Question: I have downloaded source code of FLOREANT POS from official site, and tried to built the project using maven. It requires two Commands mvn clean & mvn pacakage , when I tried to use these it gives me following error
'''
[ERROR] Failed to execute goal org.codehaus.mojo:buildnumber-maven-plugin:1.3:cr
eate (default) on project floreantpos: Cannot get the revision information from
the scm repository :
[ERROR] Exception while executing SCM command. svn: E155007: 'E:\POS
loreantpos
-code-452-trunk' is not a working copy
[ERROR] -> [Help 1]
org.apache.maven.lifecycle.LifecycleExecutionException: Failed to execute goal o
rg.codehaus.mojo:buildnumber-maven-plugin:1.3:create (default) on project florea
ntpos: Cannot get the revision information from the scm repository :
Exception while executing SCM command.
at org.apache.maven.lifecycle.internal.MojoExecutor.execute(MojoExecutor
.java:216)
at org.apache.maven.lifecycle.internal.MojoExecutor.execute(MojoExecutor
.java:153)
at org.apache.maven.lifecycle.internal.MojoExecutor.execute(MojoExecutor
.java:145)
at org.apache.maven.lifecycle.internal.LifecycleModuleBuilder.buildProje
ct(LifecycleModuleBuilder.java:116)
at org.apache.maven.lifecycle.internal.LifecycleModuleBuilder.buildProje
ct(LifecycleModuleBuilder.java:80)
at org.apache.maven.lifecycle.internal.builder.singlethreaded.SingleThre
adedBuilder.build(SingleThreadedBuilder.java:51)
at org.apache.maven.lifecycle.internal.LifecycleStarter.execute(Lifecycl
eStarter.java:128)
at org.apache.maven.DefaultMaven.doExecute(DefaultMaven.java:307)
at org.apache.maven.DefaultMaven.doExecute(DefaultMaven.java:193)
at org.apache.maven.DefaultMaven.execute(DefaultMaven.java:106)
at org.apache.maven.cli.MavenCli.execute(MavenCli.java:862)
at org.apache.maven.cli.MavenCli.doMain(MavenCli.java:286)
at org.apache.maven.cli.MavenCli.main(MavenCli.java:197)
at sun.reflect.NativeMethodAccessorImpl.invoke0(Native Method)
at sun.reflect.NativeMethodAccessorImpl.invoke(NativeMethodAccessorImpl.
java:62)
at sun.reflect.DelegatingMethodAccessorImpl.invoke(DelegatingMethodAcces
sorImpl.java:43)
at java.lang.reflect.Method.invoke(Method.java:483)
at org.codehaus.plexus.classworlds.launcher.Launcher.launchEnhanced(Laun
cher.java:289)
at org.codehaus.plexus.classworlds.launcher.Launcher.launch(Launcher.jav
a:229)
at org.codehaus.plexus.classworlds.launcher.Launcher.mainWithExitCode(La
uncher.java:415)
at org.codehaus.plexus.classworlds.launcher.Launcher.main(Launcher.java:
356)
Caused by: org.apache.maven.plugin.MojoExecutionException: Cannot get the revisi
on information from the scm repository :
Exception while executing SCM command.
at org.codehaus.mojo.build.CreateMojo.getRevision(CreateMojo.java:785)
at org.codehaus.mojo.build.CreateMojo.execute(CreateMojo.java:465)
at org.apache.maven.plugin.DefaultBuildPluginManager.executeMojo(Default
BuildPluginManager.java:134)
at org.apache.maven.lifecycle.internal.MojoExecutor.execute(MojoExecutor
.java:208)
... 20 more
Caused by: org.apache.maven.scm.ScmException: Exception while executing SCM comm
and.
at org.apache.maven.scm.command.AbstractCommand.execute(AbstractCommand.
java:63)
at org.apache.maven.scm.provider.svn.AbstractSvnScmProvider.executeComma
nd(AbstractSvnScmProvider.java:388)
at org.apache.maven.scm.provider.svn.AbstractSvnScmProvider.info(Abstrac
tSvnScmProvider.java:411)
at org.codehaus.mojo.build.CreateMojo.info(CreateMojo.java:818)
at org.codehaus.mojo.build.CreateMojo.getRevision(CreateMojo.java:754)
... 23 more
Caused by: org.apache.maven.scm.ScmException: svn: E155007: 'E:\POS
loreantpos-
code-452-trunk' is not a working copy
at org.apache.maven.scm.provider.svn.svnjava.command.info.SvnJavaInfoCom
mand.executeSingleInfoCommand(SvnJavaInfoCommand.java:110)
at org.apache.maven.scm.provider.svn.svnjava.command.info.SvnJavaInfoCom
mand.executeInfoCommand(SvnJavaInfoCommand.java:71)
at org.apache.maven.scm.provider.svn.svnjava.command.info.SvnJavaInfoCom
mand.executeCommand(SvnJavaInfoCommand.java:48)
at org.apache.maven.scm.command.AbstractCommand.execute(AbstractCommand.
java:59)
... 27 more
Caused by: org.tmatesoft.svn.core.SVNException: svn: E155007: 'E:\POS
loreantpo
s-code-452-trunk' is not a working copy
at org.tmatesoft.svn.core.internal.wc.SVNErrorManager.error(SVNErrorMana
ger.java:64)
at org.tmatesoft.svn.core.internal.wc.SVNErrorManager.error(SVNErrorMana
ger.java:51)
at org.tmatesoft.svn.core.internal.wc17.db.SVNWCDb.parseDir(SVNWCDb.java
:1886)
at org.tmatesoft.svn.core.internal.wc17.db.SVNWCDb.parseDir(SVNWCDb.java
:1777)
at org.tmatesoft.svn.core.internal.wc17.db.SVNWCDb.readConflicts(SVNWCDb
.java:3308)
at org.tmatesoft.svn.core.internal.wc17.db.SVNWCDb.readConflicts(SVNWCDb
.java:3281)
at org.tmatesoft.svn.core.internal.wc17.db.SVNWCDb.opReadTreeConflict(SV
NWCDb.java:2723)
at org.tmatesoft.svn.core.internal.wc2.ng.SvnNgGetInfo.run(SvnNgGetInfo.
java:72)
at org.tmatesoft.svn.core.internal.wc2.ng.SvnNgGetInfo.run(SvnNgGetInfo.
java:51)
at org.tmatesoft.svn.core.internal.wc2.ng.SvnNgOperationRunner.run(SvnNg
OperationRunner.java:20)
at org.tmatesoft.svn.core.internal.wc2.SvnOperationRunner.run(SvnOperati
onRunner.java:20)
at org.tmatesoft.svn.core.wc2.SvnOperationFactory.run(SvnOperationFactor
y.java:1149)
at org.tmatesoft.svn.core.wc2.SvnOperation.run(SvnOperation.java:294)
at org.tmatesoft.svn.core.wc.SVNWCClient.doInfo(SVNWCClient.java:2485)
at org.apache.maven.scm.provider.svn.svnjava.command.info.SvnJavaInfoCom
mand.executeSingleInfoCommand(SvnJavaInfoCommand.java:88)
... 30 more
[ERROR]
[ERROR]
[ERROR] For more information about the errors and possible solutions, please rea
d the following articles:
[ERROR] [Help 1] http://cwiki.apache.org/confluence/display/MAVEN/MojoExecutionE
xception
'''

and here is my POM.xml File
'''
<project xmlns="http://maven.apache.org/POM/4.0.0" xmlns:xsi="http://www.w3.org/2001/XMLSchema-instance" xsi:schemaLocation="http://maven.apache.org/POM/4.0.0 http://maven.apache.org/xsd/maven-4.0.0.xsd">
<modelVersion>4.0.0</modelVersion>
<groupId>org.floreantpos</groupId>
<artifactId>floreantpos</artifactId>
<version>1.4-SNAPSHOT</version>
<properties>
<project.build.sourceEncoding>UTF-8</project.build.sourceEncoding>
</properties>
<scm>
<connection>scm:svn:http://svn.code.sf.net/p/floreantpos/code/trunk</connection>
</scm>
<build>
<sourceDirectory>src</sourceDirectory>
<finalName>floreantpos</finalName>
<resources>
<resource>
<directory>src</directory>
<excludes>
<exclude>**/*.java</exclude>
</excludes>
</resource>
<resource>
<directory>resources</directory>
</resource>
<resource>
<directory>filters</directory>
<filtering>true</filtering>
<includes>
<include>*.properties</include>
</includes>
</resource>
</resources>
<plugins>
<plugin>
<groupId>org.codehaus.mojo</groupId>
<artifactId>buildnumber-maven-plugin</artifactId>
<version>1.3</version>
<executions>
<execution>
<phase>validate</phase>
<goals>
<goal>create</goal>
</goals>
</execution>
</executions>
<configuration>
<doCheck>false</doCheck>
<doUpdate>false</doUpdate>
<providerImplementations>
<svn>javasvn</svn>
</providerImplementations>
</configuration>
<dependencies>
<dependency>
<groupId>com.google.code.maven-scm-provider-svnjava</groupId>
<artifactId>maven-scm-provider-svnjava</artifactId>
<version>2.1.1</version>
</dependency>
<dependency>
<groupId>org.tmatesoft.svnkit</groupId>
<artifactId>svnkit</artifactId>
<version>1.8.5</version>
</dependency>
</dependencies>
</plugin>
<plugin>
<groupId>org.apache.maven.plugins</groupId>
<artifactId>maven-compiler-plugin</artifactId>
<version>3.1</version>
<configuration>
<source>1.6</source>
<target>1.6</target>
<encoding>UTF-8</encoding>
</configuration>
</plugin>
<plugin>
<artifactId>maven-resources-plugin</artifactId>
<version>2.4</version>
<configuration>
<encoding>UTF-8</encoding>
</configuration>
</plugin>
<plugin>
<groupId>org.apache.maven.plugins</groupId>
<artifactId>maven-jar-plugin</artifactId>
<version>2.3.1</version>
<configuration>
<archive>
<manifest>
<addClasspath>true</addClasspath>
<classpathPrefix>lib/</classpathPrefix>
<mainClass>com.floreantpos.main.Main</mainClass>
</manifest>
<manifestEntries>
<Class-Path>config/ i18n/</Class-Path>
</manifestEntries>
</archive>
</configuration>
</plugin>
<plugin>
<groupId>org.apache.maven.plugins</groupId>
<artifactId>maven-assembly-plugin</artifactId>
<version>2.4</version>
<executions>
<execution>
<phase>package</phase>
<goals>
<goal>single</goal>
</goals>
</execution>
</executions>
<configuration>
<descriptor>resources/META-INF/mvn-assembly.xml</descriptor>
</configuration>
</plugin>
<plugin>
<groupId>org.apache.maven.plugins</groupId>
<artifactId>maven-antrun-plugin</artifactId>
<version>1.6</version>
<executions>
<execution>
<id>prepare</id>
<phase>validate</phase>
<configuration>
<target>
<echo message="prepare phase" />
<unzip src="database/derby-server/posdb.zip" dest="${project.build.directory}" />
</target>
</configuration>
<goals>
<goal>run</goal>
</goals>
</execution>
<execution>
<phase>package</phase>
<configuration>
<target>
<zip destfile="${project.build.directory}/${project.build.finalName}-1.4-build${buildNumber}.zip" basedir="${project.build.directory}/${project.build.finalName}-bin/${project.build.finalName}"></zip>
</target>
</configuration>
<goals>
<goal>run</goal>
</goals>
</execution>
</executions>
</plugin>
</plugins>
<pluginManagement>
<plugins>
<!--This plugin's configuration is used to store Eclipse m2e settings only. It has no influence on the Maven build itself. -->
<plugin>
<groupId>org.eclipse.m2e</groupId>
<artifactId>lifecycle-mapping</artifactId>
<version>1.0.0</version>
<configuration>
<lifecycleMappingMetadata>
<pluginExecutions>
<pluginExecution>
<pluginExecutionFilter>
<groupId>
org.apache.maven.plugins
</groupId>
<artifactId>
maven-antrun-plugin
</artifactId>
<versionRange>
[1.6,)
</versionRange>
<goals>
<goal>run</goal>
</goals>
</pluginExecutionFilter>
<action>
<ignore></ignore>
</action>
</pluginExecution>
</pluginExecutions>
</lifecycleMappingMetadata>
</configuration>
</plugin>
</plugins>
</pluginManagement>
</build>
<dependencies>
<dependency>
<groupId>org.hibernate</groupId>
<artifactId>hibernate</artifactId>
<version>3.2.6.ga</version>
<exclusions>
<exclusion>
<groupId>javax.transaction</groupId>
<artifactId>jta</artifactId>
</exclusion>
<exclusion>
<artifactId>commons-collections</artifactId>
<groupId>commons-collections</groupId>
</exclusion>
</exclusions>
</dependency>
<dependency>
<groupId>javax.transaction</groupId>
<artifactId>jta</artifactId>
<version>1.1</version>
</dependency>
<dependency>
<groupId>org.hibernate</groupId>
<artifactId>hibernate-annotations</artifactId>
<version>3.3.1.GA</version>
</dependency>
<dependency>
<groupId>com.miglayout</groupId>
<artifactId>miglayout</artifactId>
<version>2.0</version>
</dependency>
<dependency>
<groupId>ecs</groupId>
<artifactId>ecs</artifactId>
<version>1.4.2</version>
</dependency>
<dependency>
<groupId>xerces</groupId>
<artifactId>xerces</artifactId>
<version>2.4.0</version>
</dependency>
<dependency>
<groupId>com.jgoodies</groupId>
<artifactId>forms</artifactId>
<version>1.2.1</version>
</dependency>
<dependency>
<groupId>org.swinglabs</groupId>
<artifactId>swingx-core</artifactId>
<version>1.6.2-2</version>
</dependency>
<dependency>
<groupId>org.apache.derby</groupId>
<artifactId>derby</artifactId>
<version>10.8.1.2</version>
</dependency>
<dependency>
<groupId>org.apache.derby</groupId>
<artifactId>derbynet</artifactId>
<version>10.8.1.2</version>
</dependency>
<dependency>
<groupId>org.apache.derby</groupId>
<artifactId>derbyclient</artifactId>
<version>10.8.1.2</version>
</dependency>
<dependency>
<groupId>com.jgoodies</groupId>
<artifactId>looks</artifactId>
<version>2.2.2</version>
</dependency>
<dependency>
<groupId>com.intellij</groupId>
<artifactId>forms_rt</artifactId>
<version>7.0.3</version>
</dependency>
<dependency>
<groupId>net.sf.jasperreports</groupId>
<artifactId>jasperreports</artifactId>
<version>4.0.1</version>
<exclusions>
<exclusion>
<artifactId>itext</artifactId>
<groupId>com.lowagie</groupId>
</exclusion>
<exclusion>
<artifactId>commons-collections</artifactId>
<groupId>commons-collections</groupId>
</exclusion>
<exclusion>
<artifactId>xml-apis</artifactId>
<groupId>xml-apis</groupId>
</exclusion>
</exclusions>
</dependency>
<dependency>
<groupId>foxtrot</groupId>
<artifactId>foxtrot</artifactId>
<version>2.0</version>
</dependency>
<dependency>
<groupId>org.swinglabs</groupId>
<artifactId>swing-layout</artifactId>
<version>1.0.3</version>
</dependency>
<dependency>
<groupId>commons-lang</groupId>
<artifactId>commons-lang</artifactId>
<version>2.6</version>
</dependency>
<dependency>
<groupId>commons-configuration</groupId>
<artifactId>commons-configuration</artifactId>
<version>1.2</version>
<exclusions>
<exclusion>
<artifactId>servlet-api</artifactId>
<groupId>javax.servlet</groupId>
</exclusion>
<exclusion>
<artifactId>xml-apis</artifactId>
<groupId>xml-apis</groupId>
</exclusion>
</exclusions>
</dependency>
<dependency>
<groupId>log4j</groupId>
<artifactId>log4j</artifactId>
<version>1.2.15</version>
<exclusions>
<exclusion>
<artifactId>mail</artifactId>
<groupId>javax.mail</groupId>
</exclusion>
<exclusion>
<artifactId>jms</artifactId>
<groupId>javax.jms</groupId>
</exclusion>
<exclusion>
<artifactId>jmxtools</artifactId>
<groupId>com.sun.jdmk</groupId>
</exclusion>
<exclusion>
<artifactId>jmxri</artifactId>
<groupId>com.sun.jmx</groupId>
</exclusion>
</exclusions>
</dependency>
<dependency>
<groupId>jpos</groupId>
<artifactId>jpos</artifactId>
<version>110</version>
<scope>compile</scope>
</dependency>
<dependency>
<groupId>jpos</groupId>
<artifactId>jpos-controls</artifactId>
<version>110</version>
<scope>compile</scope>
</dependency>
<dependency>
<groupId>mysql</groupId>
<artifactId>mysql-connector-java</artifactId>
<version>5.1.30</version>
</dependency>
<dependency>
<groupId>commons-codec</groupId>
<artifactId>commons-codec</artifactId>
<version>1.9</version>
</dependency>
<dependency>
<groupId>commons-io</groupId>
<artifactId>commons-io</artifactId>
<version>2.4</version>
</dependency>
<dependency>
<groupId>org.metawidget.modules</groupId>
<artifactId>metawidget-all</artifactId>
<version>3.9</version>
</dependency>
<dependency>
<groupId>net.xeoh</groupId>
<artifactId>jspf.core</artifactId>
<version>1.0.2</version>
</dependency>
<dependency>
<groupId>commons-cli</groupId>
<artifactId>commons-cli</artifactId>
<version>1.2</version>
</dependency>
<dependency>
<groupId>net.authorize</groupId>
<artifactId>anet-java-sdk</artifactId>
<version>1.8.1</version>
</dependency>
<dependency>
<groupId>org.apache.httpcomponents</groupId>
<artifactId>httpclient</artifactId>
<version>4.0.1</version>
</dependency>
<dependency>
<groupId>org.apache.httpcomponents</groupId>
<artifactId>httpcore</artifactId>
<version>4.0.1</version>
</dependency>
<dependency>
<groupId>commons-validator</groupId>
<artifactId>commons-validator</artifactId>
<version>1.4.0</version>
</dependency>
<dependency>
<groupId>com.jidesoft</groupId>
<artifactId>jide-oss</artifactId>
<version>3.6.1</version>
</dependency>
<dependency>
<groupId>javax.json</groupId>
<artifactId>javax.json-api</artifactId>
<version>1.0</version>
</dependency>
<dependency>
<groupId>org.glassfish</groupId>
<artifactId>javax.json</artifactId>
<version>1.0.4</version>
</dependency>
<dependency>
<groupId>net.sourceforge.barbecue</groupId>
<artifactId>barbecue</artifactId>
<version>1.5-beta1</version>
</dependency>
<dependency>
<groupId>xerces</groupId>
<artifactId>xercesImpl</artifactId>
<version>2.11.0</version>
</dependency>
<dependency>
<groupId>us.fatehi</groupId>
<artifactId>magnetictrackparser</artifactId>
<version>1.0</version>
</dependency>
<dependency>
<groupId>org.jdom</groupId>
<artifactId>jdom2</artifactId>
<version>2.0.5</version>
</dependency>
<dependency>
<groupId>jaxen</groupId>
<artifactId>jaxen</artifactId>
<version>1.1.4</version>
</dependency>
<dependency>
<groupId>c3p0</groupId>
<artifactId>c3p0</artifactId>
<version>0.9.1.2</version>
</dependency>
</dependencies>
<repositories>
<repository>
<id>local-repo</id>
<url>file://${project.basedir}/local-lib</url>
</repository>
</repositories>
</project>
'''
I am not sure either its a plugin dependency error OR my Code Error
thanks in advance
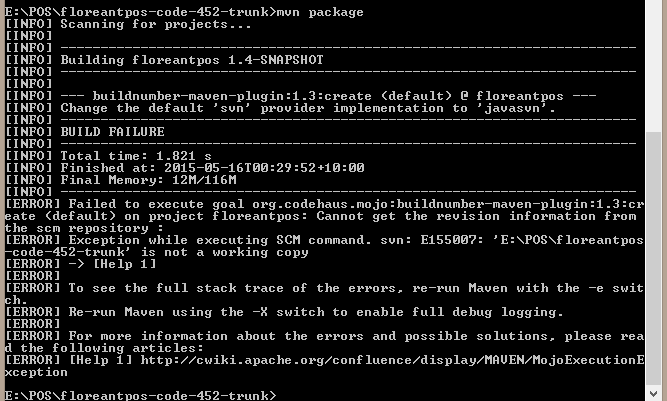
Answer: You did a download of the sources, not a checkout from the tag. For that reason the buildnumber-maven-plugin can't detect the revision number. In this case it should be good enough to skip it by adding '-Dmaven.buildNumber.skip' to the commandline arguments, based of <URL> docs.